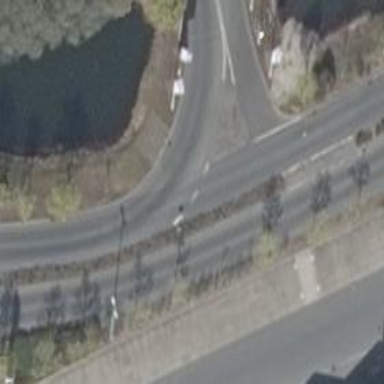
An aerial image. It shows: Service road.